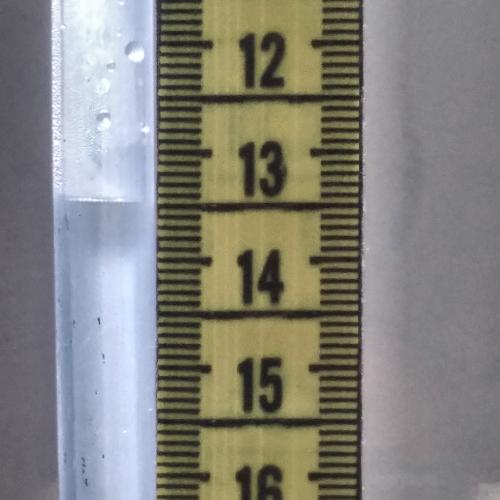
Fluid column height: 13.5 cm